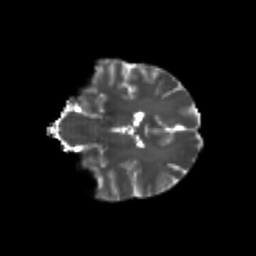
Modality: T2w
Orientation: coronal
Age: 22
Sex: female
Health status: healthy
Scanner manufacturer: philips
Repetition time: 7.393 s
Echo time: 0.08599 s